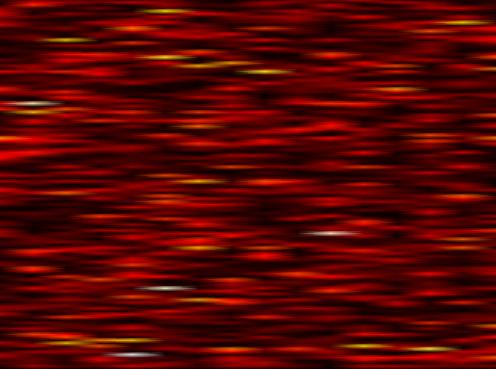
Label: UFMC